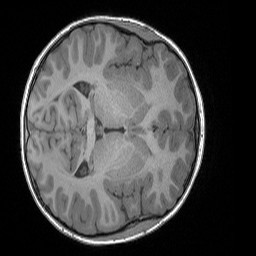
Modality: T1w
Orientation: axial
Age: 8
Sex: male
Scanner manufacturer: siemens
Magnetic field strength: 3 T
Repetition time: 1.65 s
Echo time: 0.00203 s